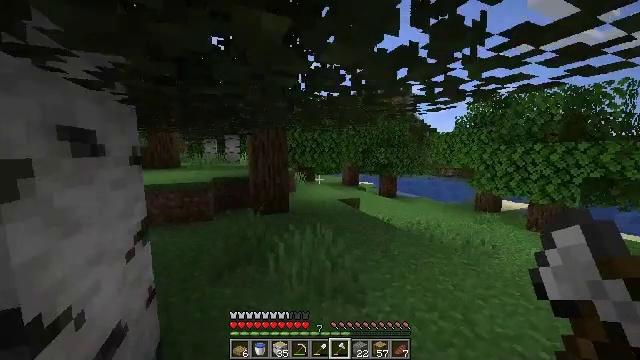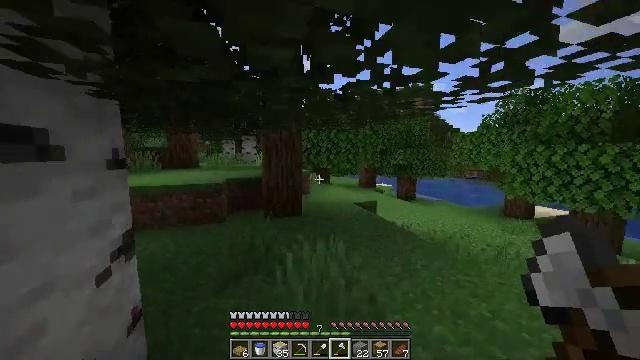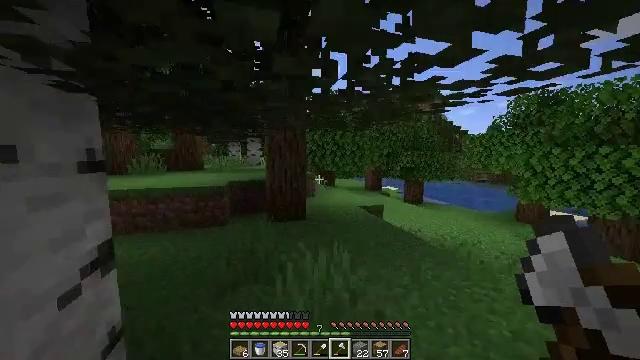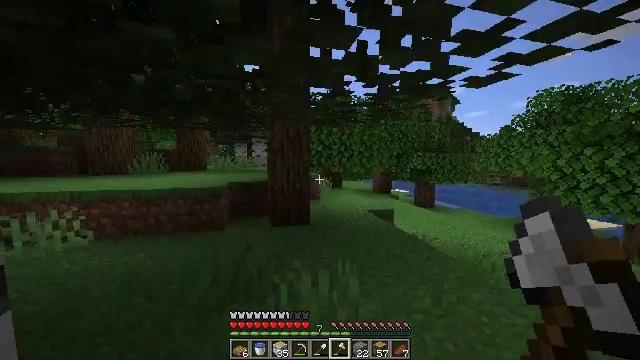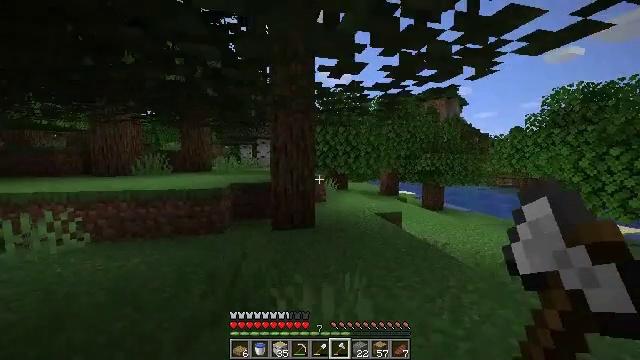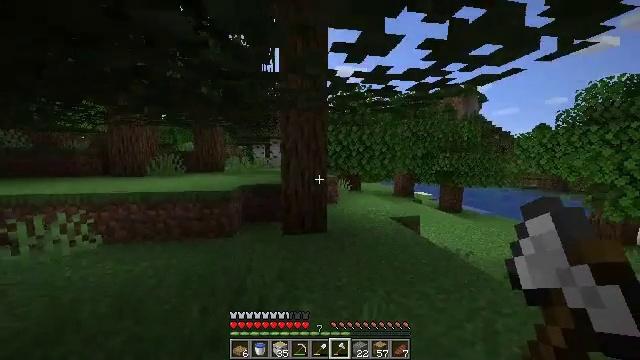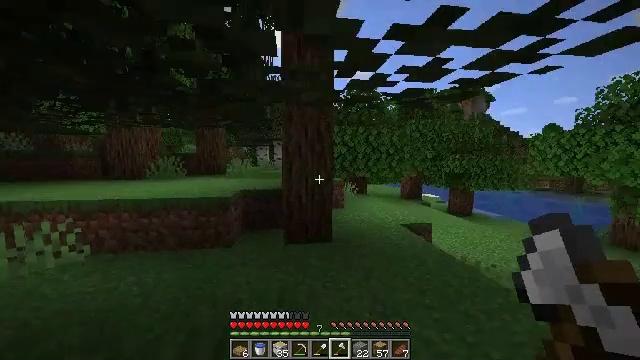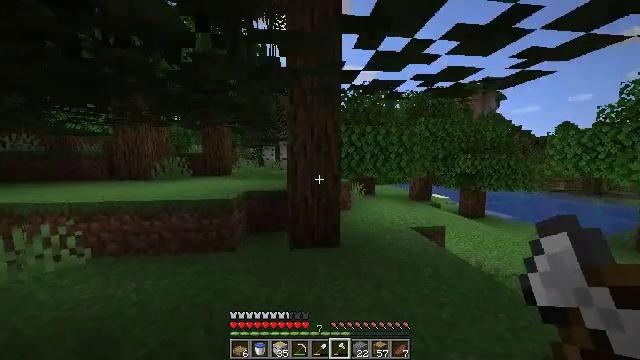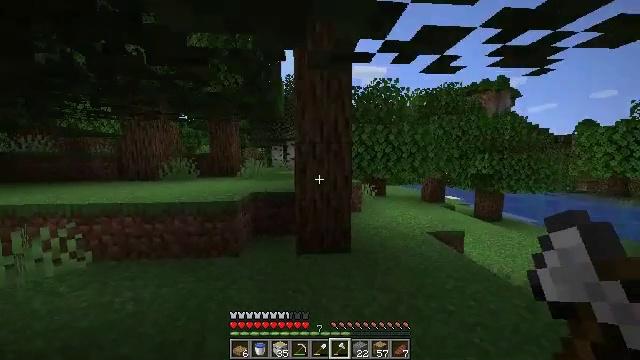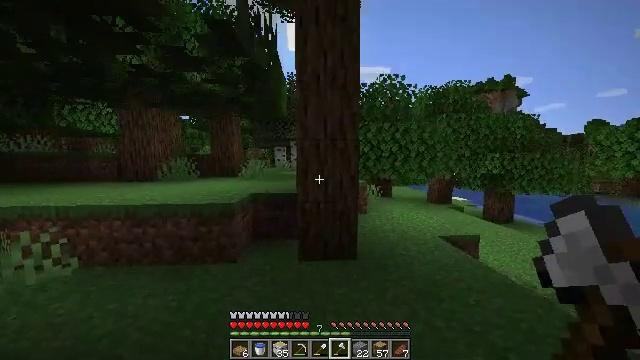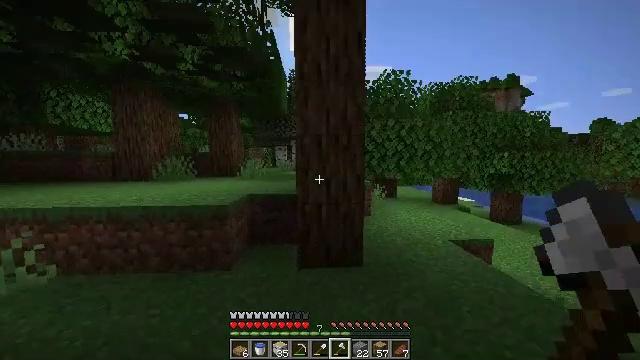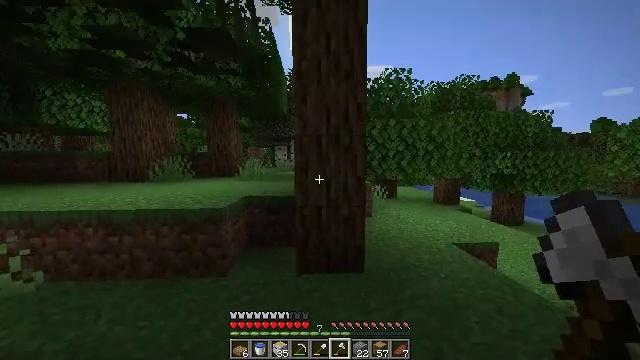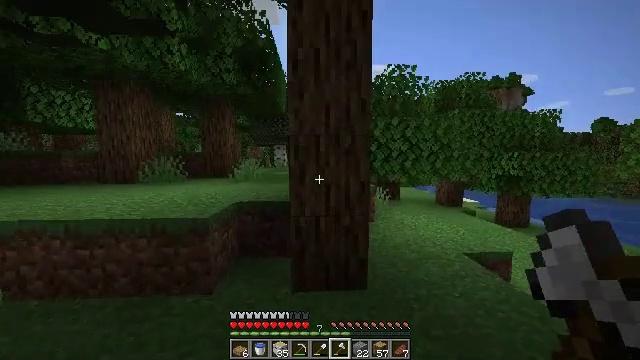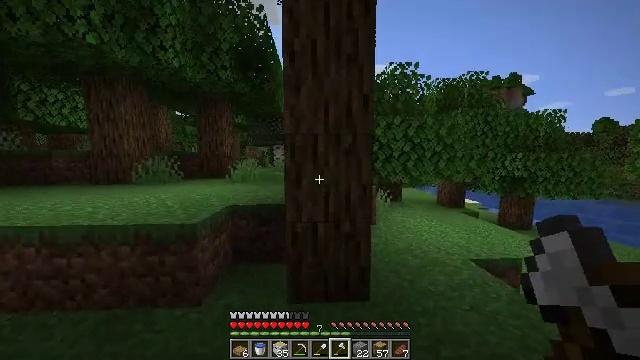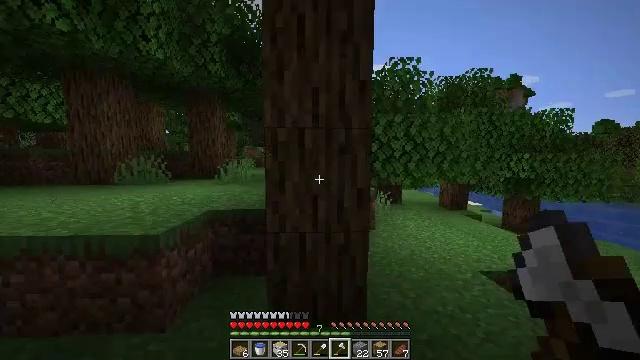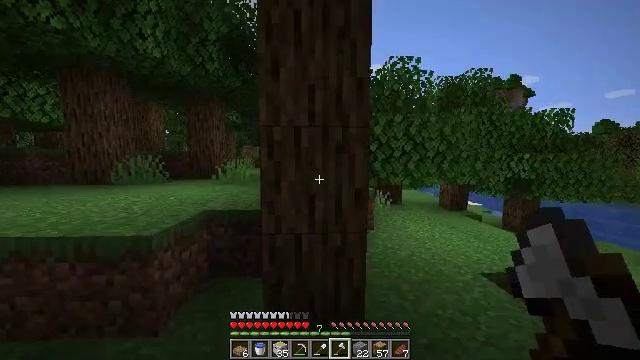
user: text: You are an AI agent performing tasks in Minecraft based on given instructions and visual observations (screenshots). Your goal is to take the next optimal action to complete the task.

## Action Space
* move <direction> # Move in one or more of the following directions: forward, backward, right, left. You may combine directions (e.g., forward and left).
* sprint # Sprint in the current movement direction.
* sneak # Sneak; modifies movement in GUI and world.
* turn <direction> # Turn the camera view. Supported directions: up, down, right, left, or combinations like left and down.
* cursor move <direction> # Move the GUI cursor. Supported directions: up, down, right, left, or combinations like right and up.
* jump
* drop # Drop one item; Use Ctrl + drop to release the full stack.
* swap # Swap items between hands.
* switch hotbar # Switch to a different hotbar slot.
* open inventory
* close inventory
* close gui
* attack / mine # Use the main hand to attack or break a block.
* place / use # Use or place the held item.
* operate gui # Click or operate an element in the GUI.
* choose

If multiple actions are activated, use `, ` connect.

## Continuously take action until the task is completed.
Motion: motion action
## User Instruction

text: Cut down the tree and harvest oak logs.
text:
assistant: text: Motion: move forward, turn left
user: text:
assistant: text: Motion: move forward, turn left
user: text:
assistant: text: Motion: move forward, turn left
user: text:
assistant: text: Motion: move forward, turn left
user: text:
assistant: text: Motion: move forward, turn left
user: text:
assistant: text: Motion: move forward, turn left
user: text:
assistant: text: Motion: move forward, turn left
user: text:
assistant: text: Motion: move forward, turn left
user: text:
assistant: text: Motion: move forward
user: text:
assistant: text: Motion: move forward
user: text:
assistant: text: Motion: move forward
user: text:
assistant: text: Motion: move forward
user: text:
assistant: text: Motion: move forward
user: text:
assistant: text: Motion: move forward and move right
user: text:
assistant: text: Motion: move forward and move right
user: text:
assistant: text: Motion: move forward and move right, turn left and up
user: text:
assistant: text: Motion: move forward and move right, turn left and up
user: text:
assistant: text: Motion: move forward and move right, turn left and up
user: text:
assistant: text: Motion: move forward, turn left
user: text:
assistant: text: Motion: move forward
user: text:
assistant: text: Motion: move forward and move left, turn left
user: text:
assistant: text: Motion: move forward and move left, turn left
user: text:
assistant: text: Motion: move forward and move left, turn left
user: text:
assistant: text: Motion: move forward and move left, turn left
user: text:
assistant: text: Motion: move forward and move left
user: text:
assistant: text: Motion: move forward, turn left
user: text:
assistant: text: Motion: move forward, turn left
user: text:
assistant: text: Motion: move forward
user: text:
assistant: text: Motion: move forward
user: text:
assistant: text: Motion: move forward